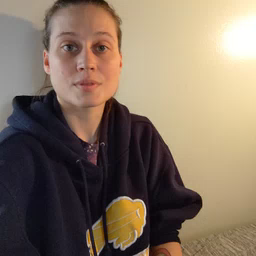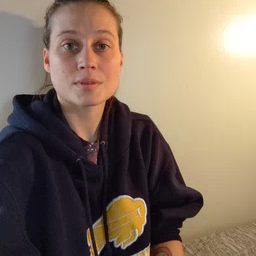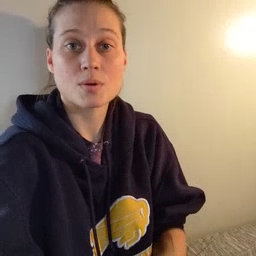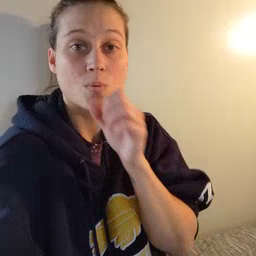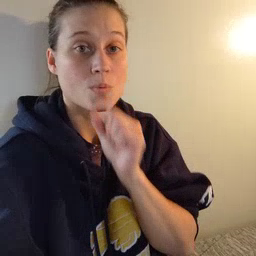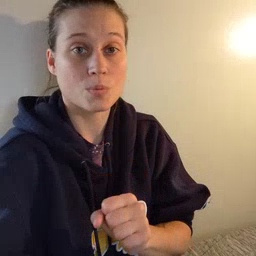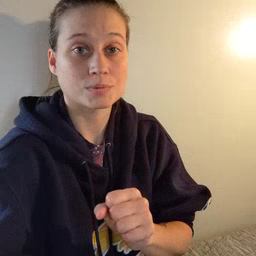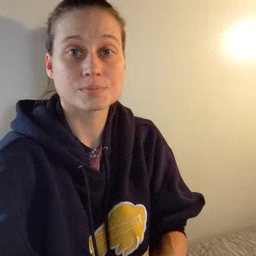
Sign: old